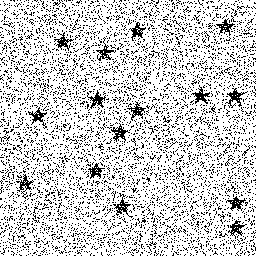
Squares: 0
Triangles: 0
Stars: 15
Total shapes: 15